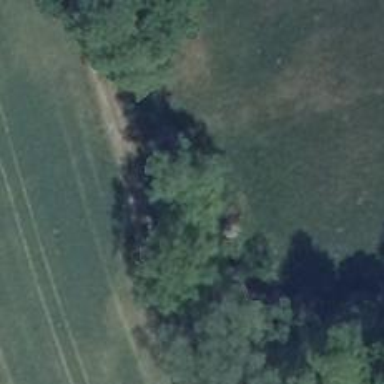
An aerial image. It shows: Row of deciduous broadleaved trees.